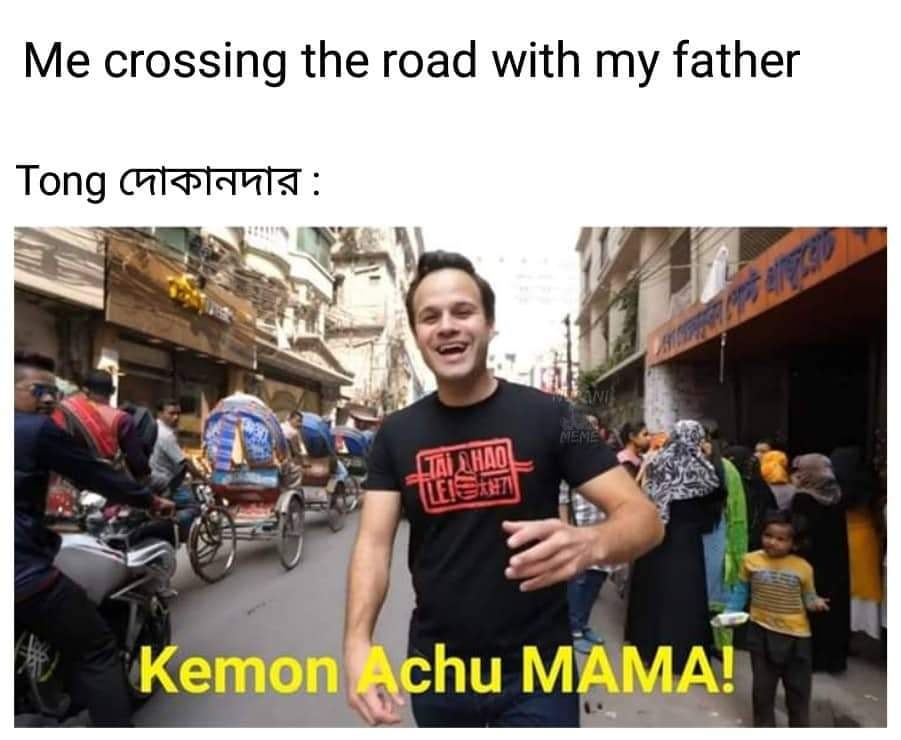
Caption: Me crossing the road with my father   Tong দোকানদারঃ   Kemon Achu MAMA  !
Label: non-hate